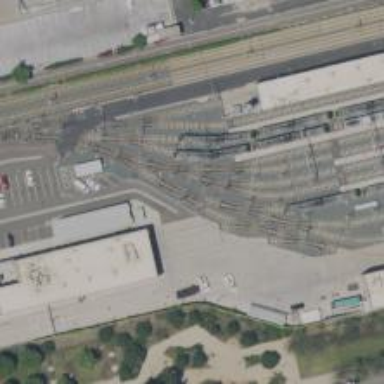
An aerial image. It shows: Railway level crossing.